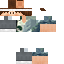
A male human skin with medium skin, wearing brown long hair dressed in a blue tshirt and black pants, featuring a closed mouth.